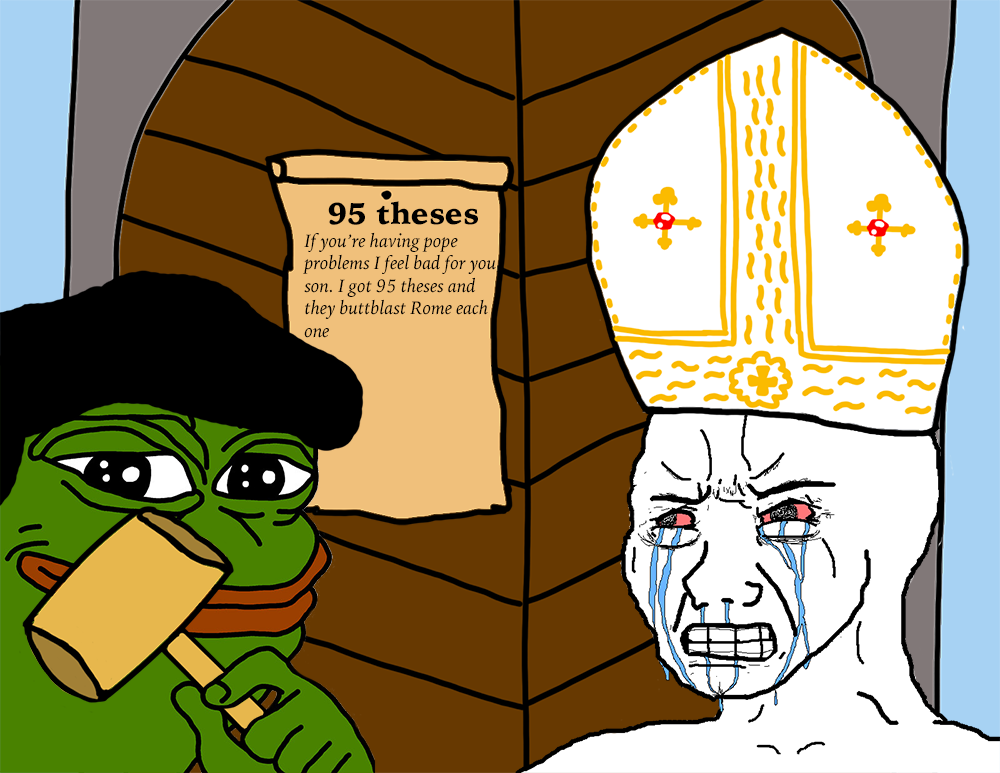
Label: 5_Wojak_with_Background